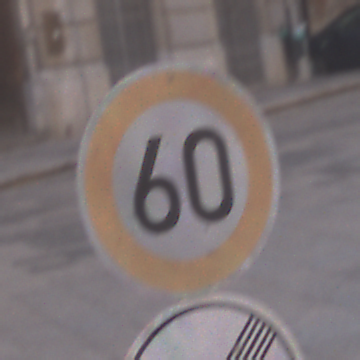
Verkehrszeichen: Geschwindigkeit60
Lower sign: EndeUeberholverbotKraftfahrzeuge
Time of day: MorningAfternoon
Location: Outdoor (Urban)
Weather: PartlyCloudy
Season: NotSpecified
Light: Natural